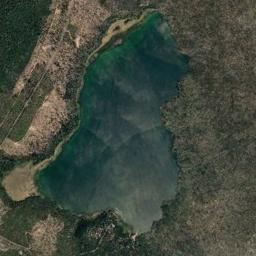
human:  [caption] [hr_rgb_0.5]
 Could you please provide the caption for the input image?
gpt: There are many trees around the lake .

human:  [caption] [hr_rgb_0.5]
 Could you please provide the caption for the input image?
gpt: An irregularly shaped pale blue lake surrounded by forest .

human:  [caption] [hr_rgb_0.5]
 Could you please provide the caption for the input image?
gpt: The lake lies in a mountainous area and the water is deep green .

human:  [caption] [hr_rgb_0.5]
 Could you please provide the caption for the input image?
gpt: The lake is very blue .

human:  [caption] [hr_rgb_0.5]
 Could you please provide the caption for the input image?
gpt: There are brown bare land around the lake .